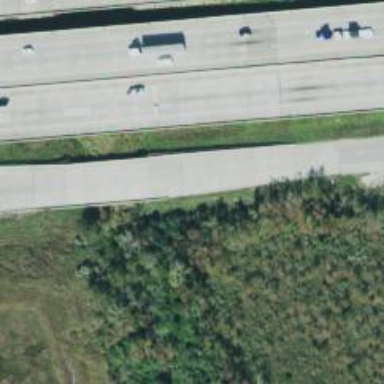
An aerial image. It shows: There is secondary road bridge with frontage road.